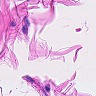
Metastatic tissue present: no